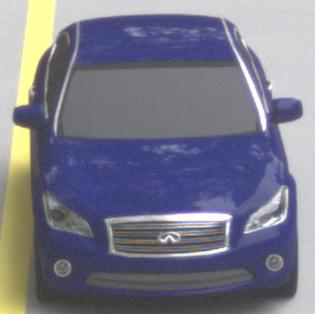
Make: Infiniti
Model: M 37
Detailed model: M (Y51)
Model produced from: 2010/10
Model produced until: 2013/11
Doors: 4
Color: blue
Road condition: dry road
Daytime: morning or afternoon
Contrast: low contrast